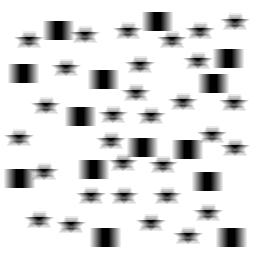
Squares: 14
Triangles: 0
Stars: 30
Total shapes: 44